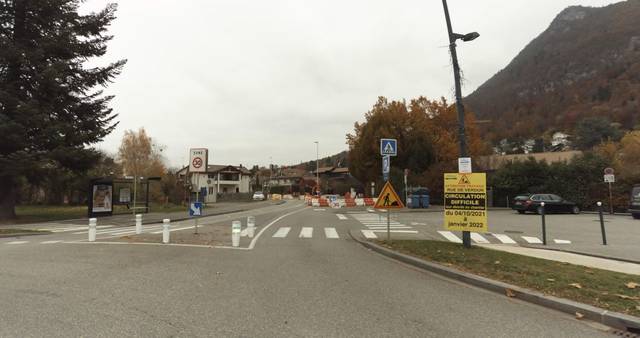
Region: France
Coordinates: 45.906, 6.158